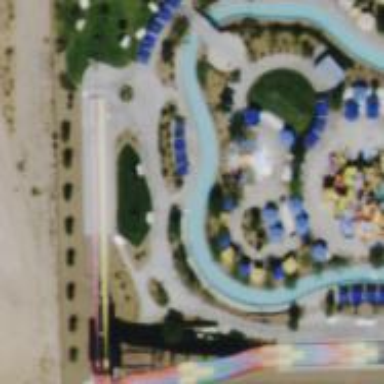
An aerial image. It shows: Water slide attraction.